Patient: sex F, age 48
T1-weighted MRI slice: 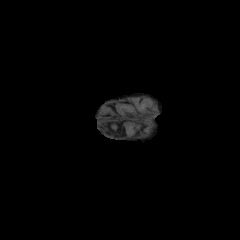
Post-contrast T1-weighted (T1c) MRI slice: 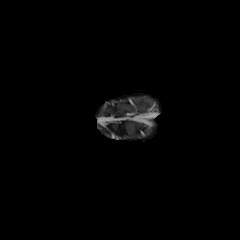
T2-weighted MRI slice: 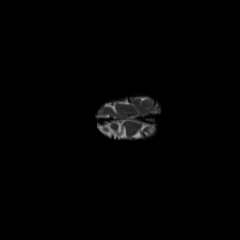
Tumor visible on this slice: no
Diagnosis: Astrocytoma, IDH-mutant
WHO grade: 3